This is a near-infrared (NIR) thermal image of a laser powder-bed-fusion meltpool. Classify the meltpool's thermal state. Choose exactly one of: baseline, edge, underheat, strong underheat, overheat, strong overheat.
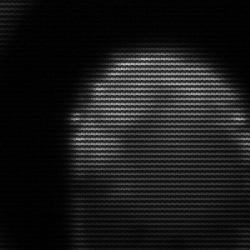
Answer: edge